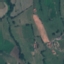
Land use / land cover: Pasture